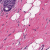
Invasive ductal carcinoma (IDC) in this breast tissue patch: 0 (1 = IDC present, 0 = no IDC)